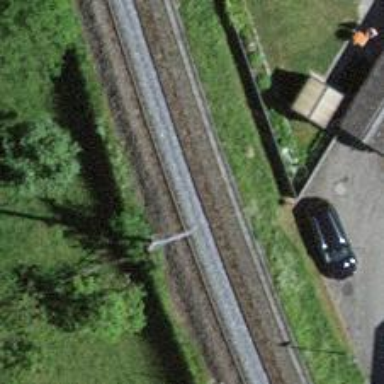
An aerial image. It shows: Electrified railway with contact line running along embankment.